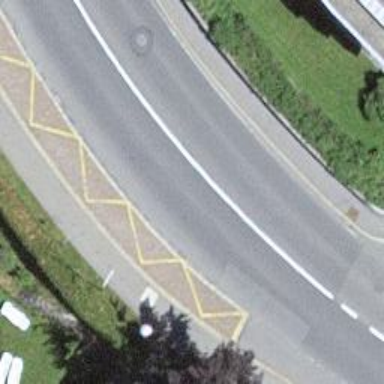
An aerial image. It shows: Bus stop with designated public transport stop position.